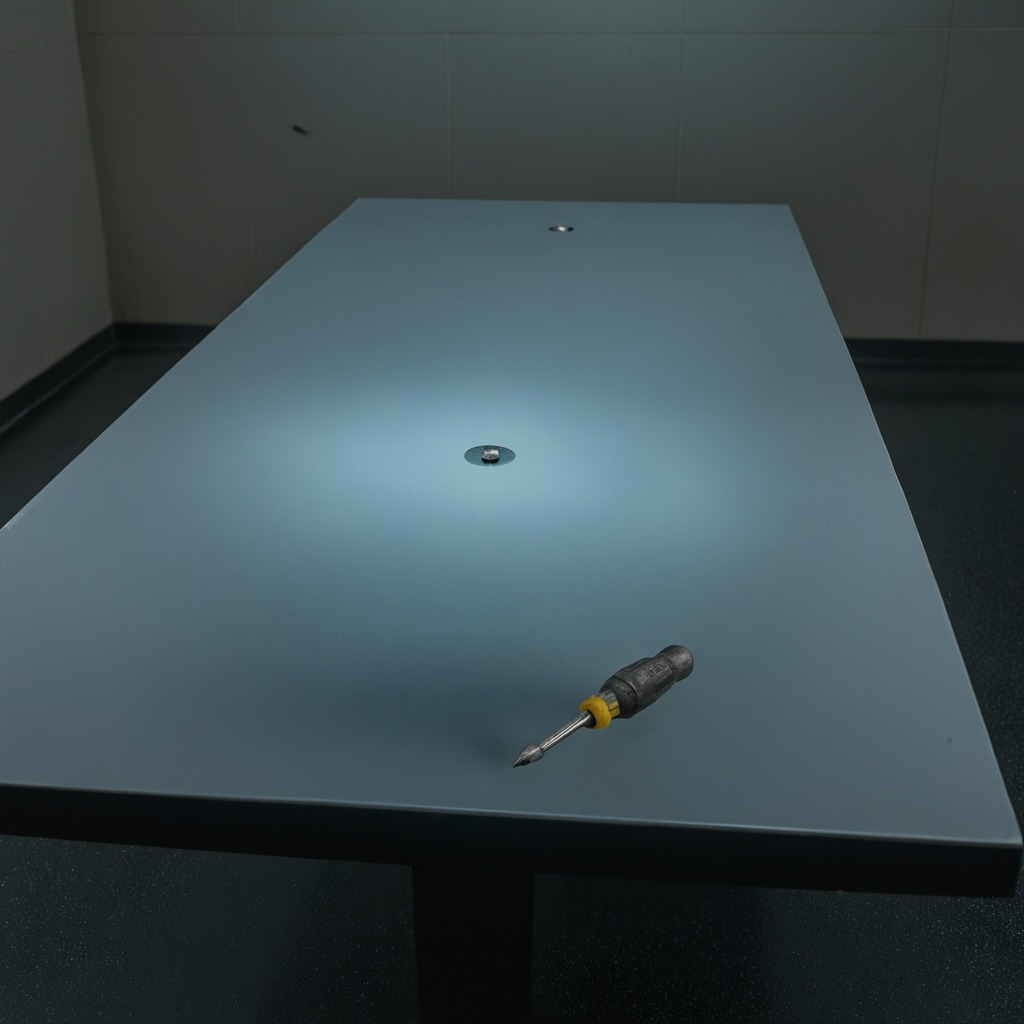
A screwdriver is lying on a clean empty table in a railway signal maintenance room lit by harsh overhead fluorescents.